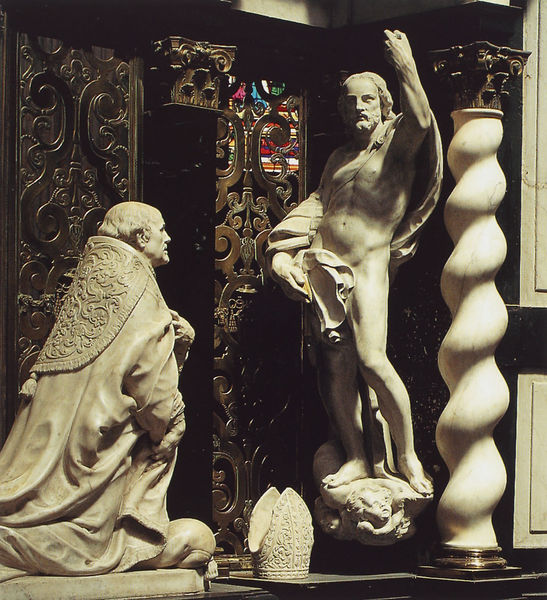
Titel: Grabmal für Erzbischof André Cruesen
Künstler: Lukas Faydherbe
Standort: Mecheln, Kathedrale (EU - B)
Schlagwörter: gruppe, mann, nackt, schurz, umhang, fenster, licht, marmor, pfeiler, säule, wolke, ornament, bart, stehen, gitter, kirche, pose, engel, skulptur, statue, figuren, bischof, papst, ornamente, metall, nische, knien, gebet, skulpturen, christus, jesus, kniend, priester, mitra, betend, wendel, stephanus, holzschnitzerei, zeigend, läule, so, chrsitlich